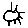
Label: sun